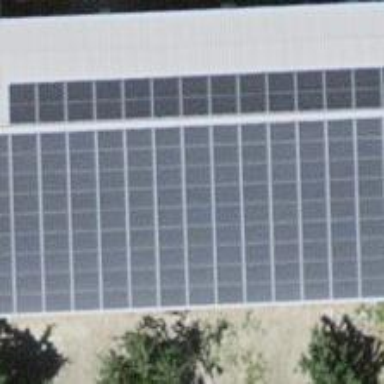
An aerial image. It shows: Solar power generator using photovoltaic method with solar photovoltaic panel types.